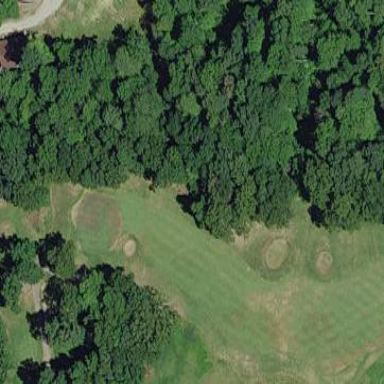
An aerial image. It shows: Rough area on grassy golf course.